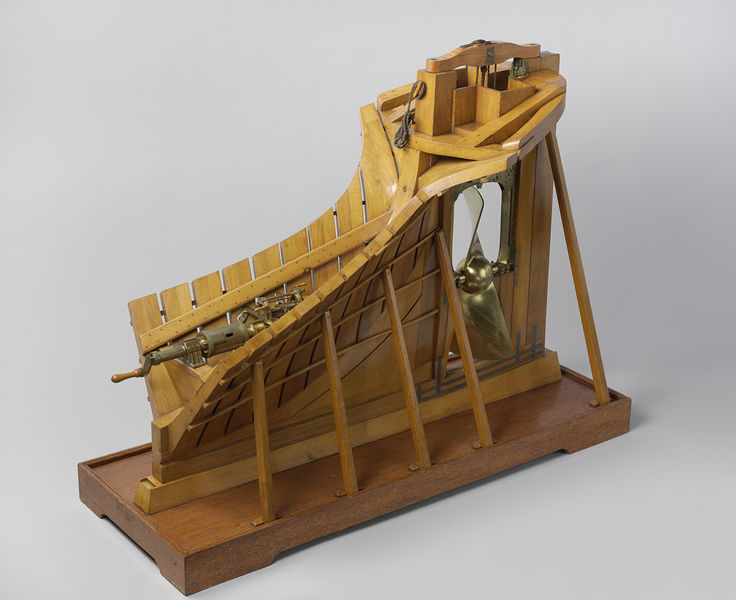
Titel: Model van een schroeflichttoestel
Künstler: Rijkswerf Vlissingen
Standort: Amsterdam
Institution: Rijksmuseum
Schlagwörter: bois, navire, photo, boule, musique, bateau, corde, instrument, acier, manivelle, coque, hélice